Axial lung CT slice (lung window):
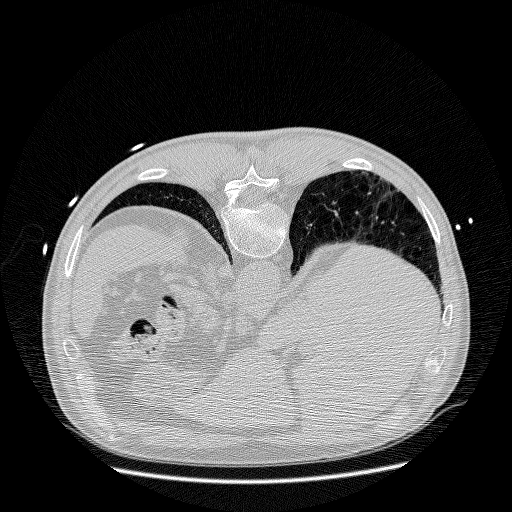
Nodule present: no